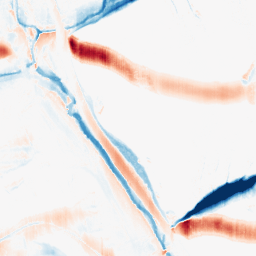
Category: morphological
Decomposition family: morphological_ellipse
Decomposition parameters: operation: average
width: 30
height: 5
Upsampling method: sinc_hamming
Upsampling parameters: scale: 8
kernel_size: 16
Upsampling scale: 8